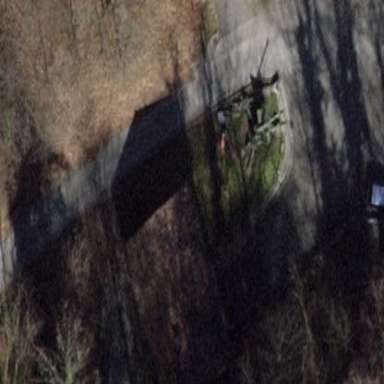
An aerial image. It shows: Museum building with military bunker.